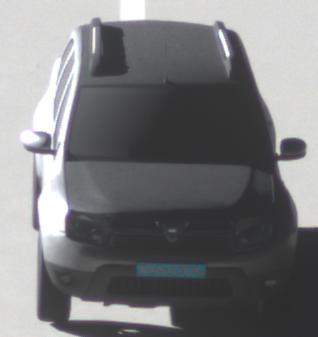
Make: Dacia
Model: Duster dCi 110 FAP
Detailed model: Duster (I)
Model produced from: 2010/06
Model produced until: 2013/11
Doors: 5
Color: gray
Road condition: dry road
Daytime: morning or afternoon
Contrast: high contrast